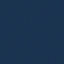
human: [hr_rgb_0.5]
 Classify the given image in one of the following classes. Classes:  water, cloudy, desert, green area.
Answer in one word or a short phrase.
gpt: water